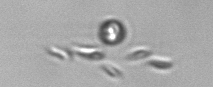
Label: Dinobryon